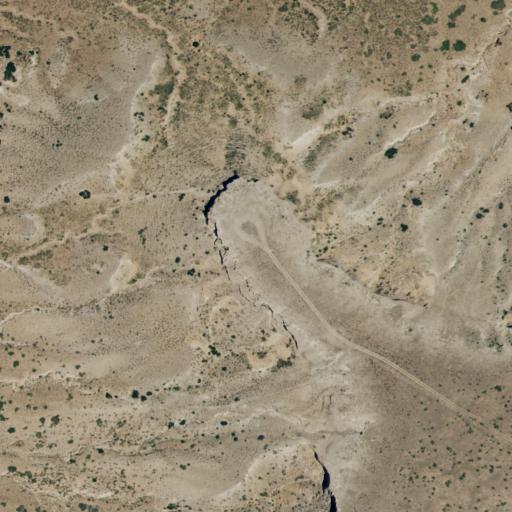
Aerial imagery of cape in New Mexico named Cedar Point containing only shrub